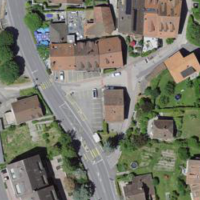
EUNIS habitat code: 55
Species observed at this site:
Galeopsis tetrahit
Geranium sanguineum